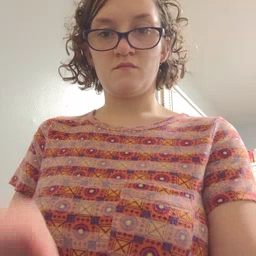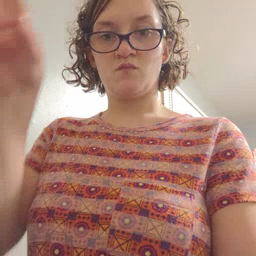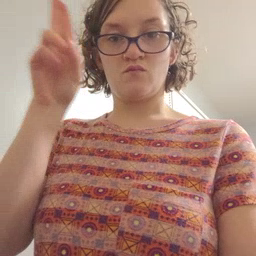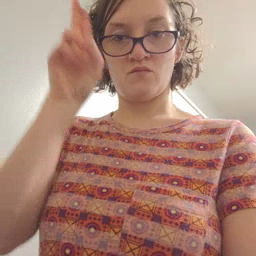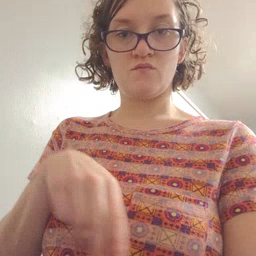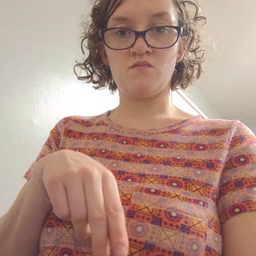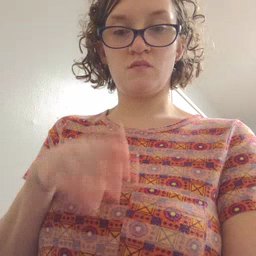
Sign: uncle